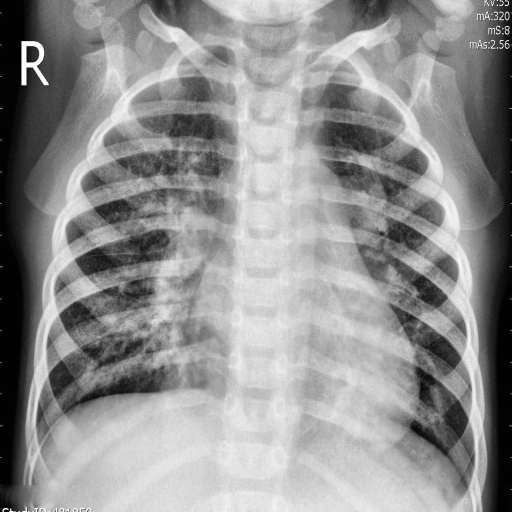
Finding: PNEUMONIA